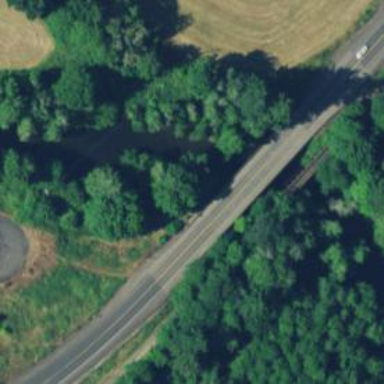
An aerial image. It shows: Cycleway passing over abandoned railway bridge.